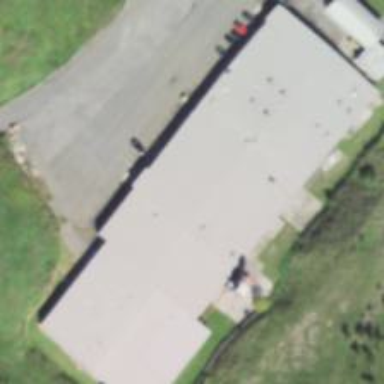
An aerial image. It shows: Industrial building.